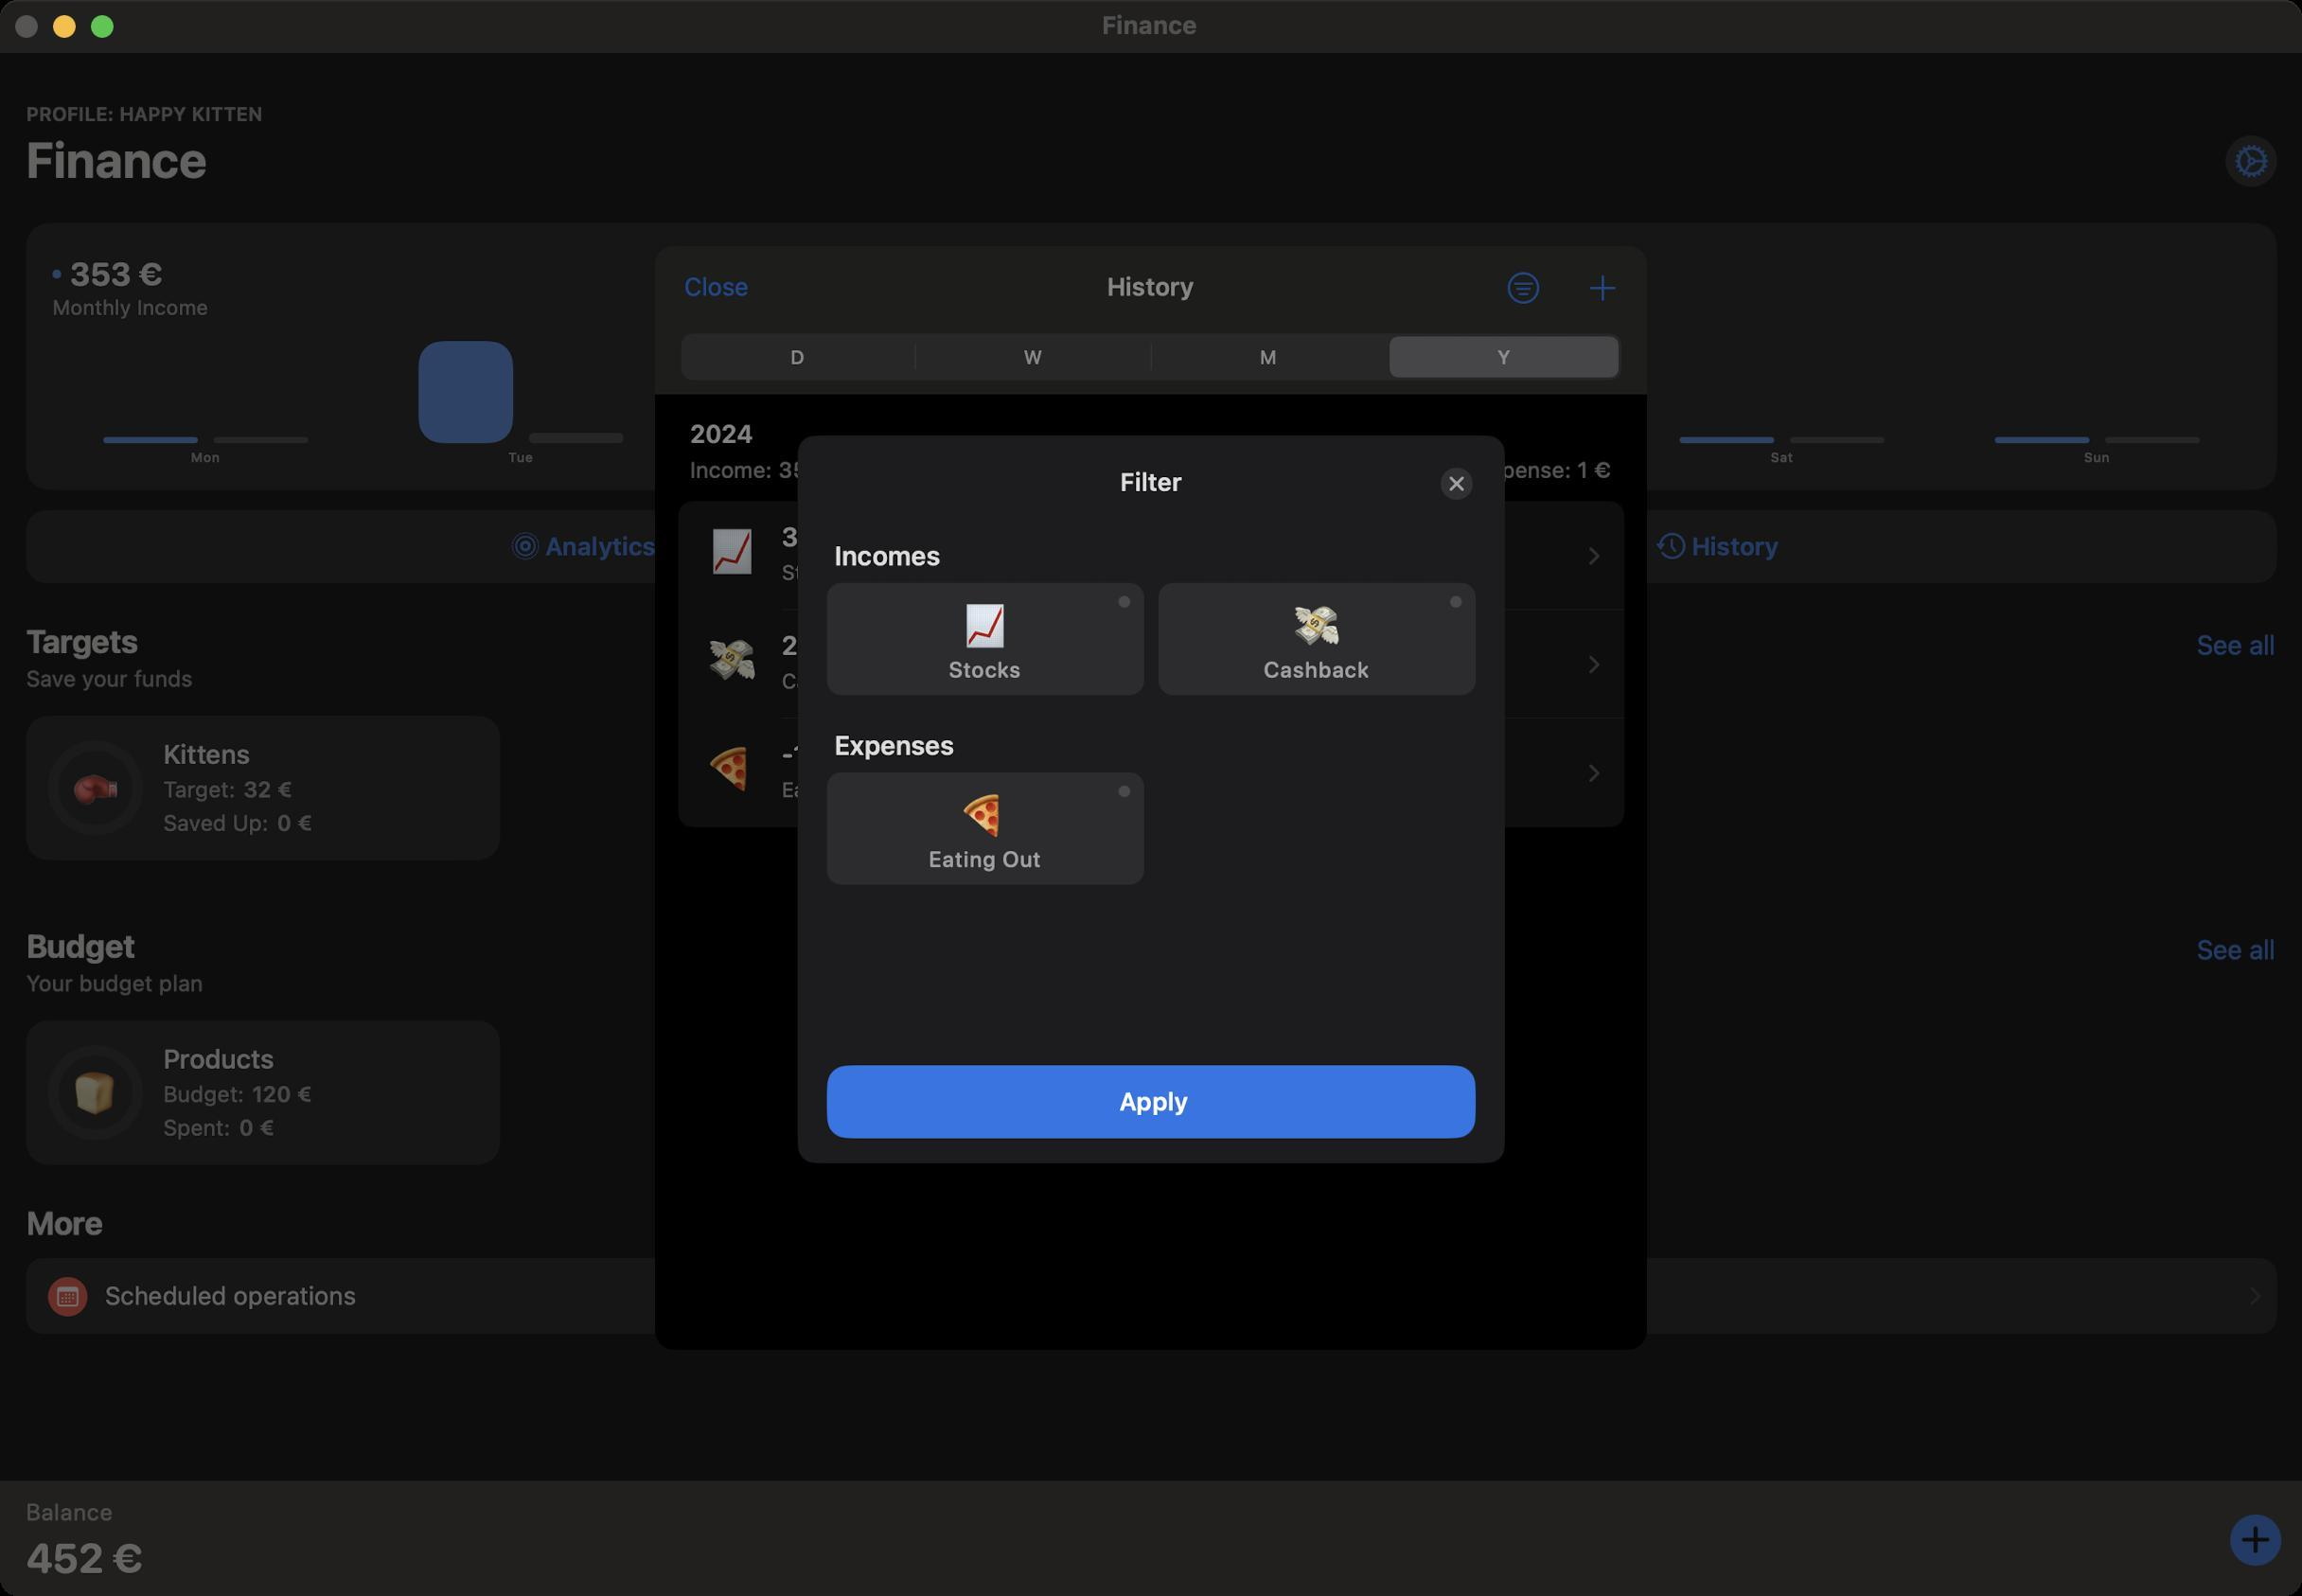
Accessibility tree:
{"name": "Finance", "role": "AXWindow", "description": null, "role_description": "standard window", "value": null, "position": "294.00;94.00", "size": "1216;843", "children": [{"name": null, "role": "AXGroup", "description": null, "role_description": "group", "value": null, "position": "0.00;0.00", "size": "1216;843", "children": [{"name": null, "role": "AXGroup", "description": null, "role_description": "group", "value": null, "position": "0.00;0.00", "size": "1217;843", "children": []}]}, {"name": null, "role": "AXButton", "description": null, "role_description": "close button", "value": null, "position": "7.00;6.00", "size": "14;16", "children": []}, {"name": null, "role": "AXButton", "description": null, "role_description": "zoom button", "value": null, "position": "47.00;6.00", "size": "14;16", "children": [{"name": null, "role": "AXGroup", "description": null, "role_description": "group", "value": null, "position": "47.00;6.00", "size": "14;16", "children": [{"name": null, "role": "AXGroup", "description": null, "role_description": "group", "value": null, "position": "47.00;6.00", "size": "14;16", "children": []}]}]}, {"name": null, "role": "AXButton", "description": null, "role_description": "minimize button", "value": null, "position": "27.00;6.00", "size": "14;16", "children": []}, {"name": null, "role": "AXStaticText", "description": null, "role_description": "text", "value": "Finance", "position": "580.00;5.00", "size": "55;16", "children": []}, {"name": null, "role": "AXSheet", "description": null, "role_description": "sheet", "value": null, "position": "346.00;130.00", "size": "524;583", "children": [{"name": null, "role": "AXGroup", "description": null, "role_description": "group", "value": null, "position": "346.00;130.00", "size": "524;583", "children": [{"name": null, "role": "AXGroup", "description": null, "role_description": "group", "value": null, "position": "346.00;130.00", "size": "524;584", "children": [{"name": null, "role": "AXStaticText", "description": "Filter", "role_description": "text", "value": null, "position": "421.46;247.04", "size": "373;15", "children": []}, {"name": null, "role": "AXButton", "description": "smallCloseButton", "role_description": "button", "value": null, "position": "751.79;237.80", "size": "34;34", "children": []}, {"name": null, "role": "AXGroup", "description": null, "role_description": "collection", "value": null, "position": "421.46;273.99", "size": "373;285", "children": [{"name": null, "role": "AXStaticText", "description": "Incomes", "role_description": "text", "value": null, "position": "440.71;285.54", "size": "335;16", "children": []}, {"name": null, "role": "AXGroup", "description": null, "role_description": "group", "value": null, "position": "436.86;307.87", "size": "167;59", "children": [{"name": null, "role": "AXStaticText", "description": "📈", "role_description": "text", "value": null, "position": "501.54;310.95", "size": "38;38", "children": []}, {"name": null, "role": "AXStaticText", "description": "Stocks", "role_description": "text", "value": null, "position": "444.56;346.37", "size": "152;15", "children": []}]}, {"name": null, "role": "AXGroup", "description": null, "role_description": "group", "value": null, "position": "612.04;307.87", "size": "167;59", "children": [{"name": null, "role": "AXStaticText", "description": "💸", "role_description": "text", "value": null, "position": "676.72;310.95", "size": "38;38", "children": []}, {"name": null, "role": "AXStaticText", "description": "Cashback", "role_description": "text", "value": null, "position": "619.74;346.37", "size": "152;15", "children": []}]}, {"name": null, "role": "AXStaticText", "description": "Expenses", "role_description": "text", "value": null, "position": "440.71;385.64", "size": "335;16", "children": []}, {"name": null, "role": "AXGroup", "description": null, "role_description": "group", "value": null, "position": "436.86;407.97", "size": "167;59", "children": [{"name": null, "role": "AXStaticText", "description": "🍕", "role_description": "text", "value": null, "position": "501.54;411.05", "size": "38;38", "children": []}, {"name": null, "role": "AXStaticText", "description": "Eating Out", "role_description": "text", "value": null, "position": "444.56;446.47", "size": "152;15", "children": []}]}]}, {"name": null, "role": "AXGroup", "description": null, "role_description": "group", "value": null, "position": "436.86;562.74", "size": "343;38", "children": [{"name": null, "role": "AXButton", "description": "Apply", "role_description": "button", "value": null, "position": "436.86;562.74", "size": "343;38", "children": []}]}]}]}]}, {"name": "Finance", "role": "AXWindow", "description": null, "role_description": "standard window", "value": null, "position": "294.00;94.00", "size": "1216;843", "children": [{"name": null, "role": "AXGroup", "description": null, "role_description": "group", "value": null, "position": "0.00;0.00", "size": "1216;843", "children": [{"name": null, "role": "AXGroup", "description": null, "role_description": "group", "value": null, "position": "0.00;0.00", "size": "1217;843", "children": []}]}, {"name": null, "role": "AXButton", "description": null, "role_description": "close button", "value": null, "position": "7.00;6.00", "size": "14;16", "children": []}, {"name": null, "role": "AXButton", "description": null, "role_description": "zoom button", "value": null, "position": "47.00;6.00", "size": "14;16", "children": [{"name": null, "role": "AXGroup", "description": null, "role_description": "group", "value": null, "position": "47.00;6.00", "size": "14;16", "children": [{"name": null, "role": "AXGroup", "description": null, "role_description": "group", "value": null, "position": "47.00;6.00", "size": "14;16", "children": []}]}]}, {"name": null, "role": "AXButton", "description": null, "role_description": "minimize button", "value": null, "position": "27.00;6.00", "size": "14;16", "children": []}, {"name": null, "role": "AXStaticText", "description": null, "role_description": "text", "value": "Finance", "position": "580.00;5.00", "size": "55;16", "children": []}, {"name": null, "role": "AXSheet", "description": null, "role_description": "sheet", "value": null, "position": "346.00;130.00", "size": "524;583", "children": [{"name": null, "role": "AXGroup", "description": null, "role_description": "group", "value": null, "position": "346.00;130.00", "size": "524;583", "children": [{"name": null, "role": "AXGroup", "description": null, "role_description": "group", "value": null, "position": "346.00;130.00", "size": "524;584", "children": [{"name": null, "role": "AXStaticText", "description": "Filter", "role_description": "text", "value": null, "position": "421.46;247.04", "size": "373;15", "children": []}, {"name": null, "role": "AXButton", "description": "smallCloseButton", "role_description": "button", "value": null, "position": "751.79;237.80", "size": "34;34", "children": []}, {"name": null, "role": "AXGroup", "description": null, "role_description": "collection", "value": null, "position": "421.46;273.99", "size": "373;285", "children": [{"name": null, "role": "AXStaticText", "description": "Incomes", "role_description": "text", "value": null, "position": "440.71;285.54", "size": "335;16", "children": []}, {"name": null, "role": "AXGroup", "description": null, "role_description": "group", "value": null, "position": "436.86;307.87", "size": "167;59", "children": [{"name": null, "role": "AXStaticText", "description": "📈", "role_description": "text", "value": null, "position": "501.54;310.95", "size": "38;38", "children": []}, {"name": null, "role": "AXStaticText", "description": "Stocks", "role_description": "text", "value": null, "position": "444.56;346.37", "size": "152;15", "children": []}]}, {"name": null, "role": "AXGroup", "description": null, "role_description": "group", "value": null, "position": "612.04;307.87", "size": "167;59", "children": [{"name": null, "role": "AXStaticText", "description": "💸", "role_description": "text", "value": null, "position": "676.72;310.95", "size": "38;38", "children": []}, {"name": null, "role": "AXStaticText", "description": "Cashback", "role_description": "text", "value": null, "position": "619.74;346.37", "size": "152;15", "children": []}]}, {"name": null, "role": "AXStaticText", "description": "Expenses", "role_description": "text", "value": null, "position": "440.71;385.64", "size": "335;16", "children": []}, {"name": null, "role": "AXGroup", "description": null, "role_description": "group", "value": null, "position": "436.86;407.97", "size": "167;59", "children": [{"name": null, "role": "AXStaticText", "description": "🍕", "role_description": "text", "value": null, "position": "501.54;411.05", "size": "38;38", "children": []}, {"name": null, "role": "AXStaticText", "description": "Eating Out", "role_description": "text", "value": null, "position": "444.56;446.47", "size": "152;15", "children": []}]}]}, {"name": null, "role": "AXGroup", "description": null, "role_description": "group", "value": null, "position": "436.86;562.74", "size": "343;38", "children": [{"name": null, "role": "AXButton", "description": "Apply", "role_description": "button", "value": null, "position": "436.86;562.74", "size": "343;38", "children": []}]}]}]}]}]}]}